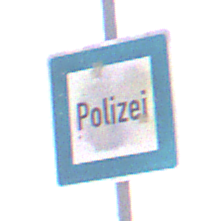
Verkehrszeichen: Polizei
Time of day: Midday
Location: Outdoor (Nature)
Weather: PartlyCloudy
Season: NotSpecified
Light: Natural